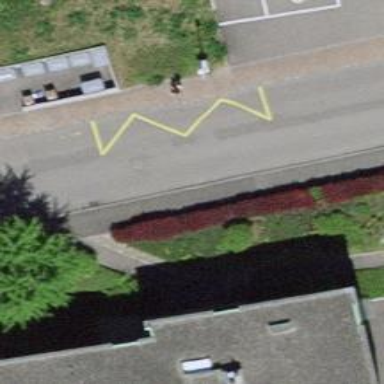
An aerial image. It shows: Bus stop equipped with public transport stop position.